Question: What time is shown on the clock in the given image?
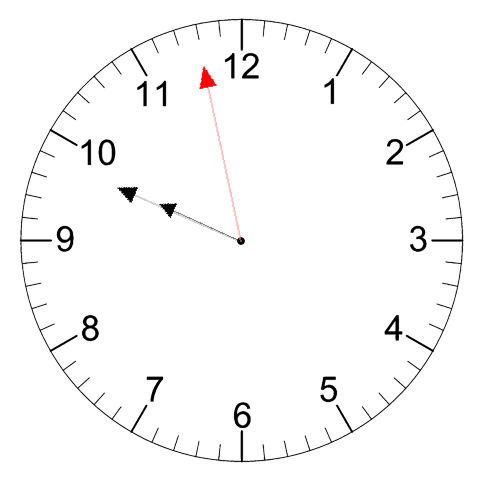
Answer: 09:48:58